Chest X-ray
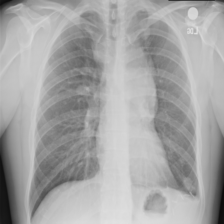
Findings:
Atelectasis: negative
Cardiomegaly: negative
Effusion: negative
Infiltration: negative
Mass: positive
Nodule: positive
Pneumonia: negative
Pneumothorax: negative
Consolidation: negative
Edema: negative
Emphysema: negative
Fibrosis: negative
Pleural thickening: negative
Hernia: negative